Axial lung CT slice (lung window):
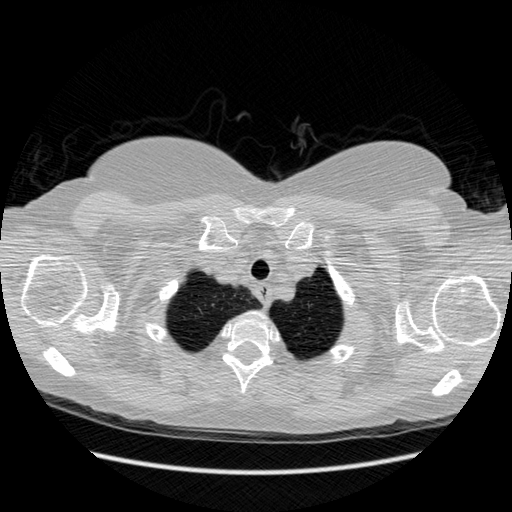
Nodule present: no